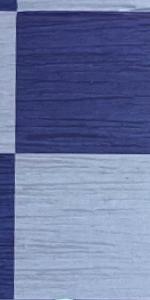
Label: Empty